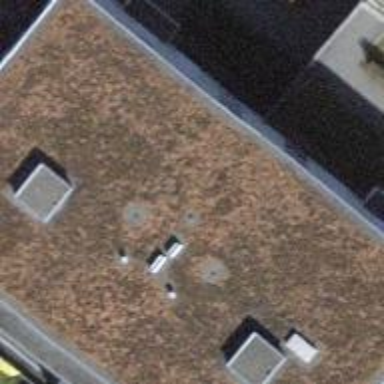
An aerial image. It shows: Building part with flat roof.